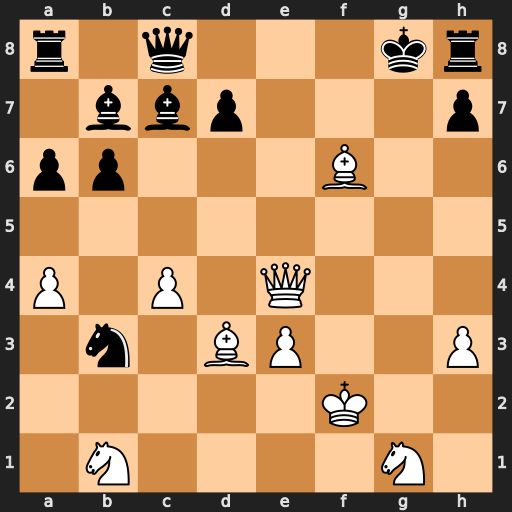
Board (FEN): r1q3kr/1bbp3p/pp3B2/8/P1P1Q3/1n1BP2P/5K2/1N4N1
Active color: w
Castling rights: -
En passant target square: -
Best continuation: Qg4+ Kf7 Qg7+ Ke6 Qe7#